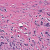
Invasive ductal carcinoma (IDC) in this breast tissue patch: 1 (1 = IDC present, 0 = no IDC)